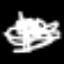
Label: palm tree